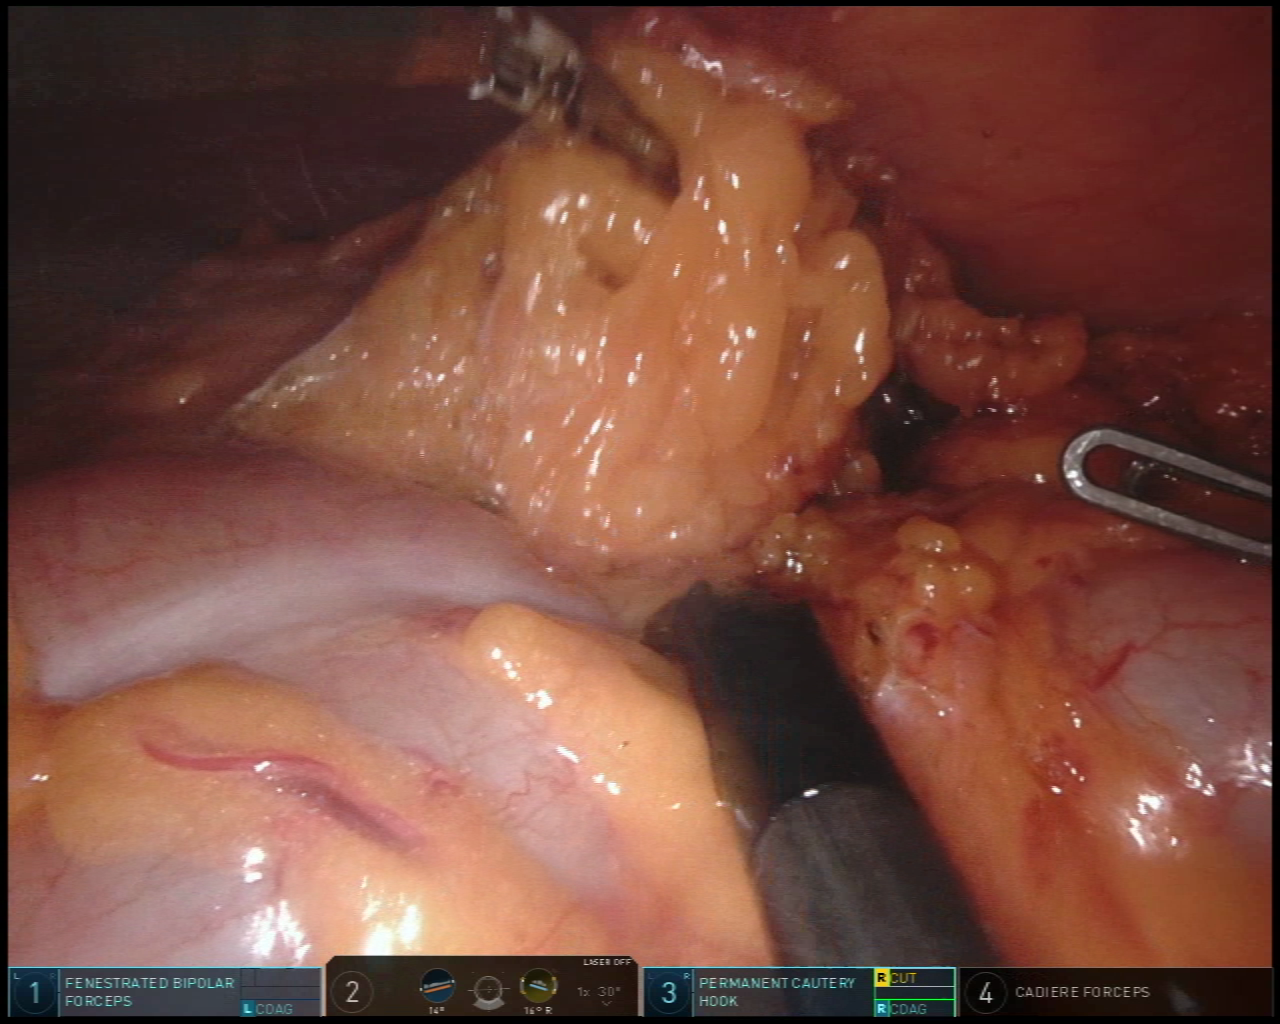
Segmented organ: colon
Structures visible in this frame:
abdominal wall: yes
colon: yes
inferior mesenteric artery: no
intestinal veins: no
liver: no
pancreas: no
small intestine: no
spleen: no
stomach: no
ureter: no
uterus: no
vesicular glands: no